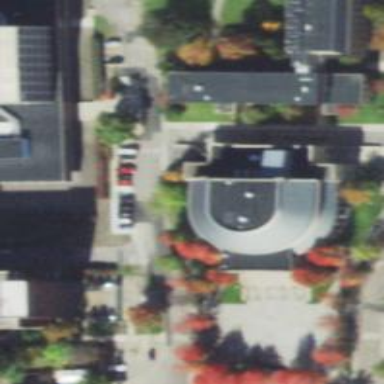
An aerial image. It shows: There is theatre building.